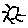
Label: sun